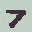
Label: 7